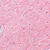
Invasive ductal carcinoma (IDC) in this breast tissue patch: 0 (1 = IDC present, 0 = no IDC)